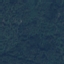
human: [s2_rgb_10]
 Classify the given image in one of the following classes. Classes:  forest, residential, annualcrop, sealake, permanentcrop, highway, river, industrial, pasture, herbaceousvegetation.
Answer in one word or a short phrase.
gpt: Forest